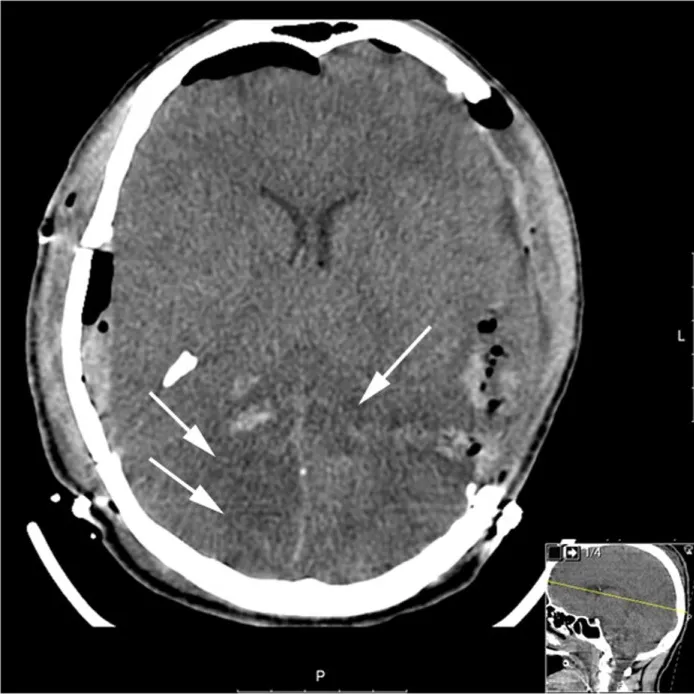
Post-operative CT (after hemicraniectomy) day 2. The white arrows highlight the hypodense regions of brain parenchyma in the posterior circulation which is tissue at risk for subsequent ischemic injury.
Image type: radiology (ct)